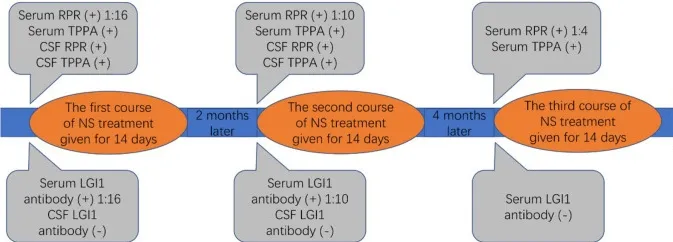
The changes in syphilis and LGI1 antibodies over the course of syphilitic treatment.
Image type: chart (chart)